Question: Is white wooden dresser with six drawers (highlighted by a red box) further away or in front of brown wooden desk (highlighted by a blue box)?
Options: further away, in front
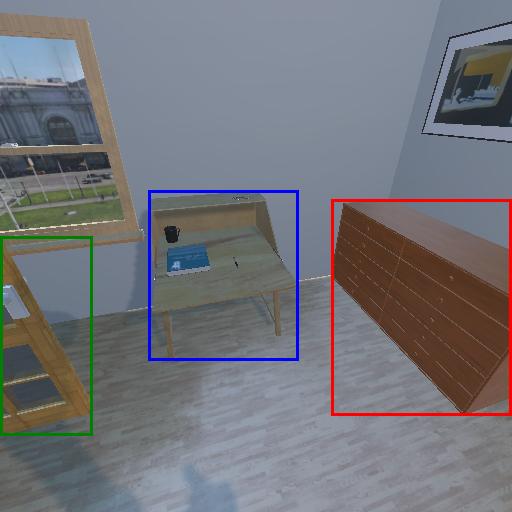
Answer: further away